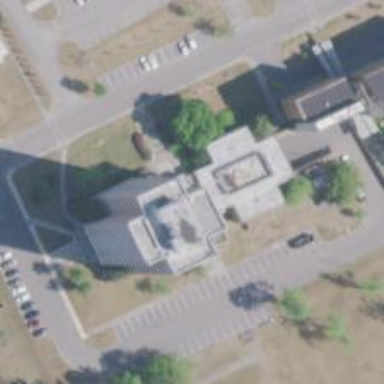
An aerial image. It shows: School.